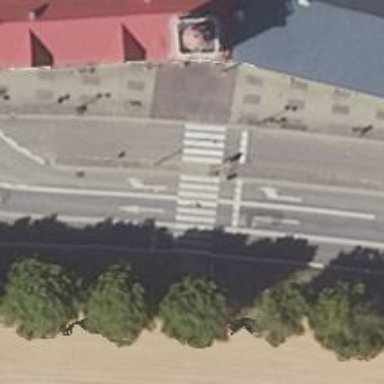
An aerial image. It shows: Road with traffic signals.